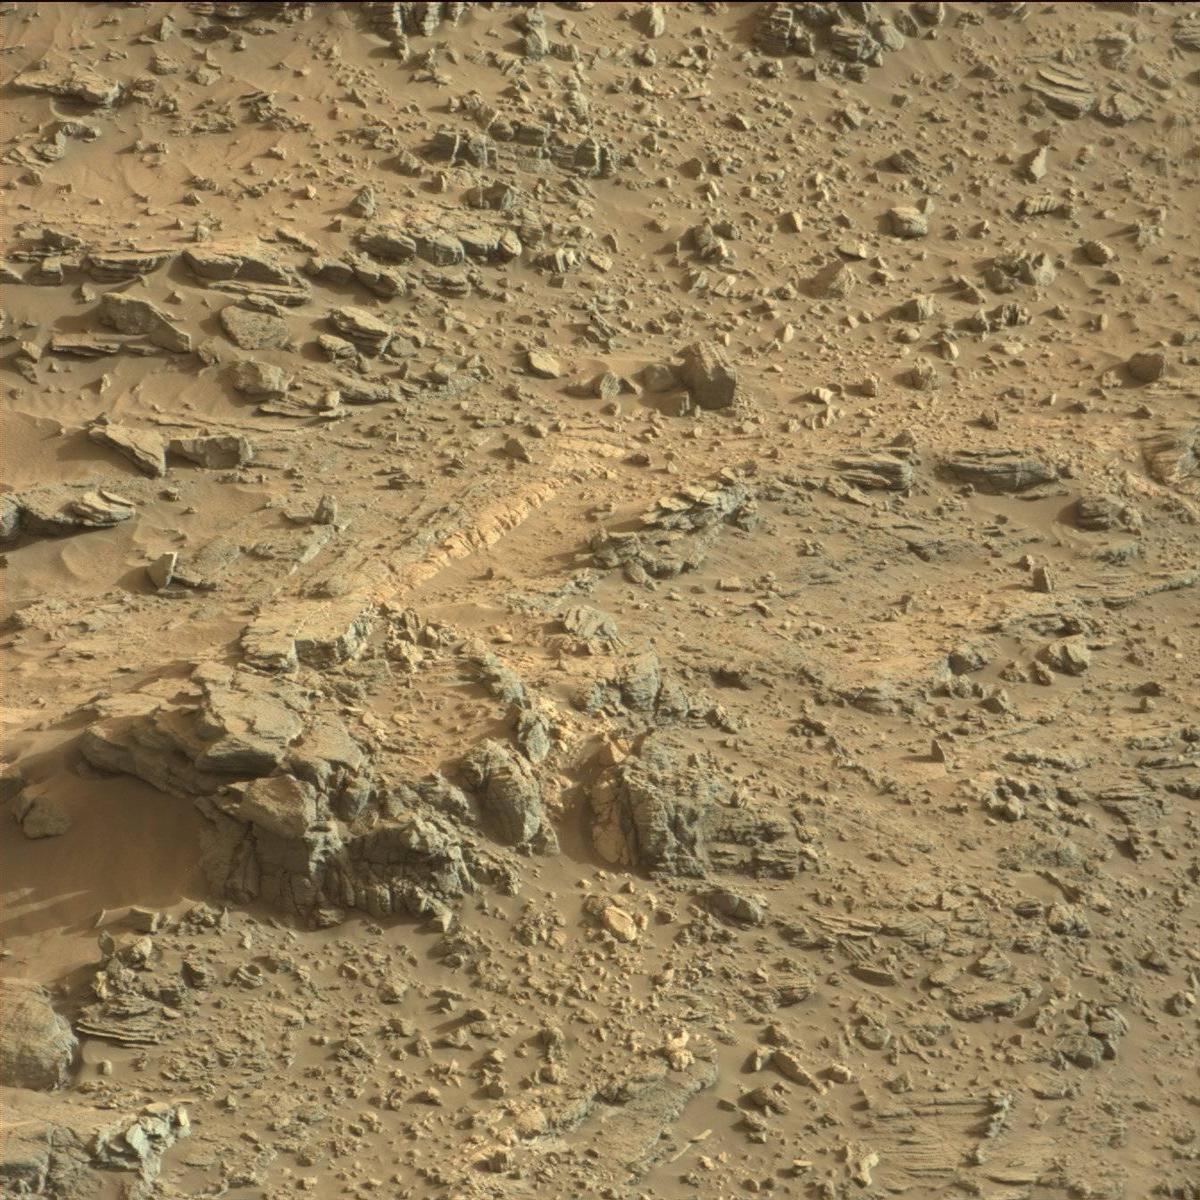
Terrain classes present: Bedrock, Sand / Soil